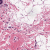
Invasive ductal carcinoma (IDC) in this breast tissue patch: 0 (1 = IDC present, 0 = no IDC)